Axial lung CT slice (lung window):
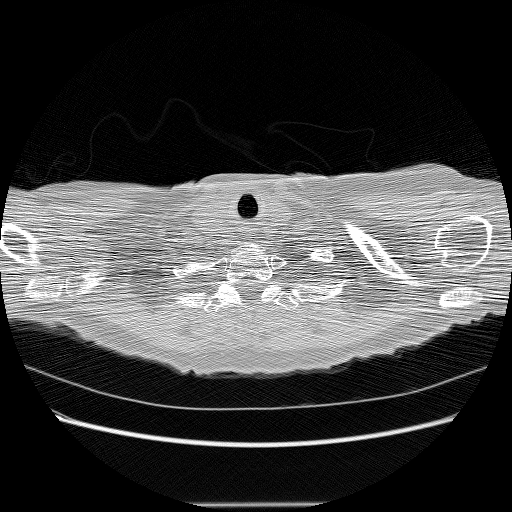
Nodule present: no